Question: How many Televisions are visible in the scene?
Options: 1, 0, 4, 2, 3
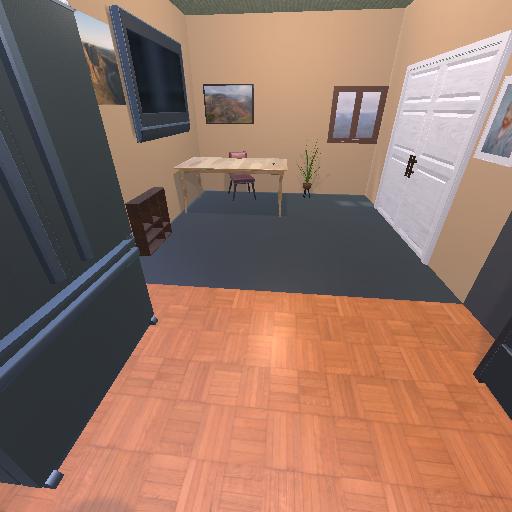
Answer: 1